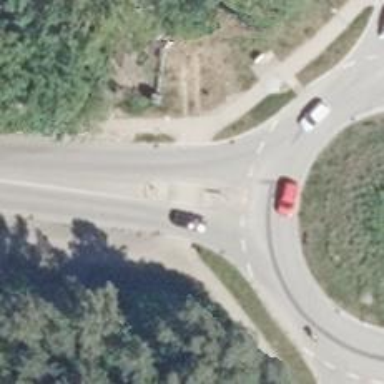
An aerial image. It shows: Tertiary road with asphalt surface and separate sidewalk. There is traffic calming island along the road.